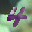
Label: 4